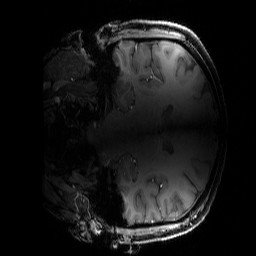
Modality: T1w
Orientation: coronal
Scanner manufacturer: siemens
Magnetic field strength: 6.98 T
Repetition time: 2.5 s
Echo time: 0.00429 s